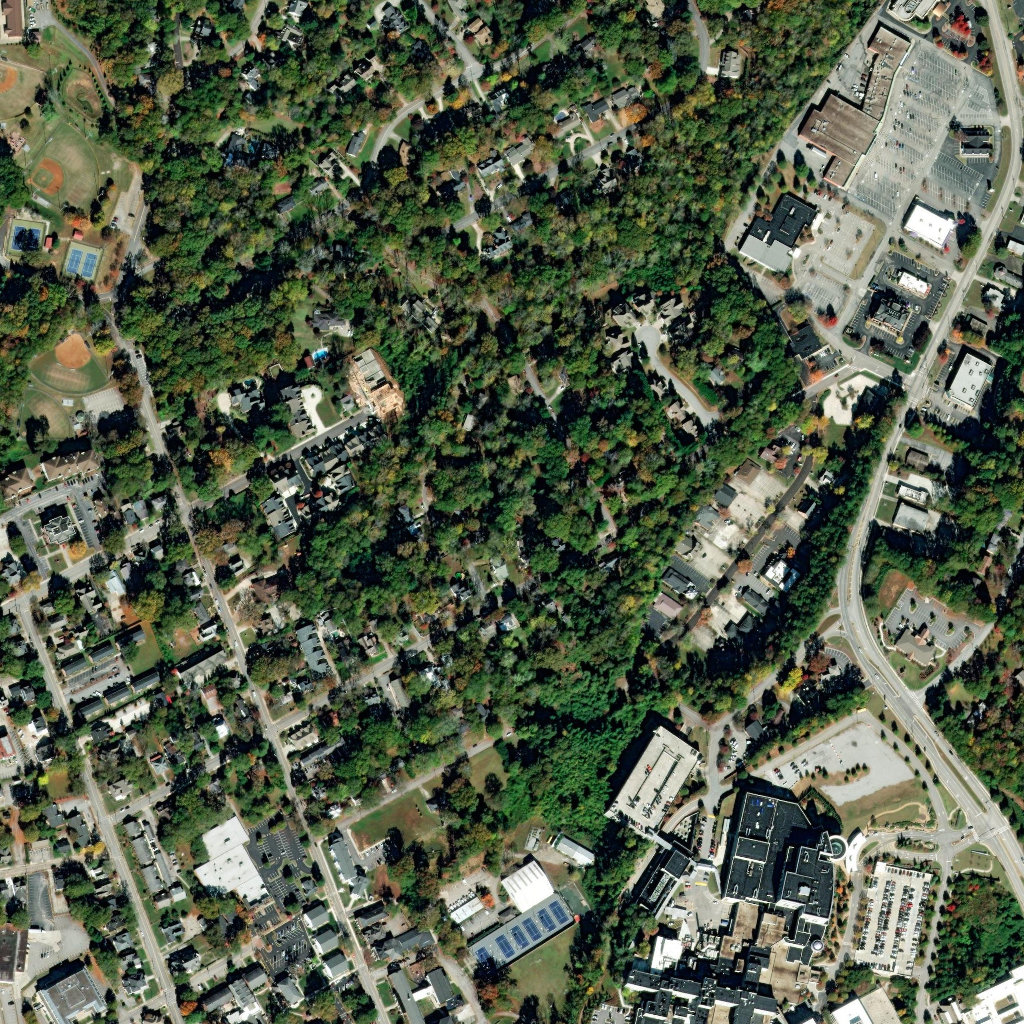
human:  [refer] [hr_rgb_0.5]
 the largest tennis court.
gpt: <box>[[45, 86, 56, 95, 0]]</box>